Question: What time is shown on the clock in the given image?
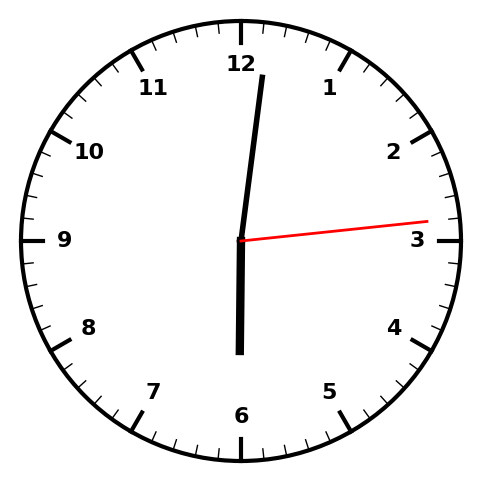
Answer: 06:01:14